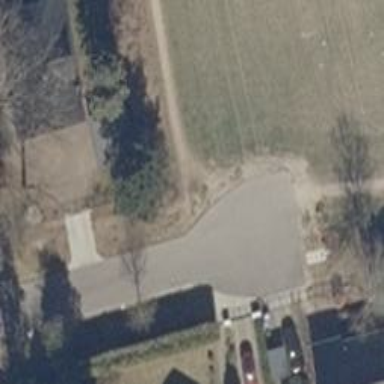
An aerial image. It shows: Path on the ground.